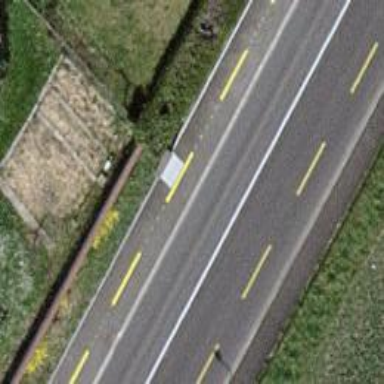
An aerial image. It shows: Secondary road with cycle track on the left.